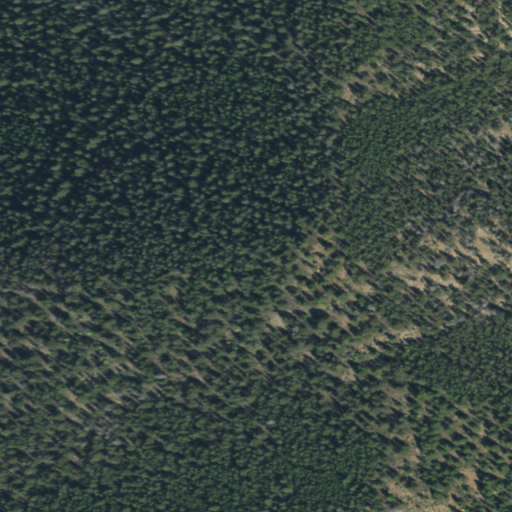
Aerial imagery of mountain in Colorado named Big Hill containing only evergreen forest